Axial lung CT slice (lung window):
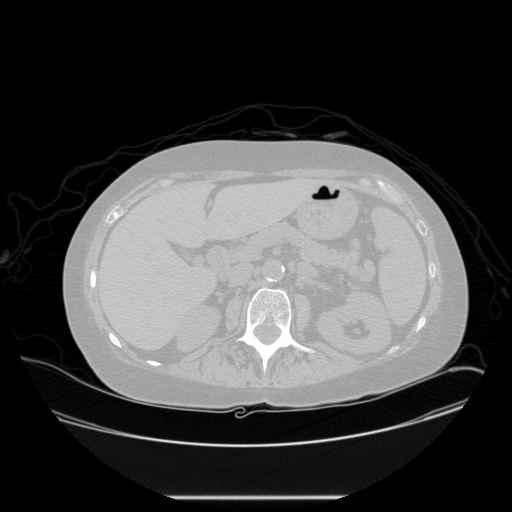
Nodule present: no